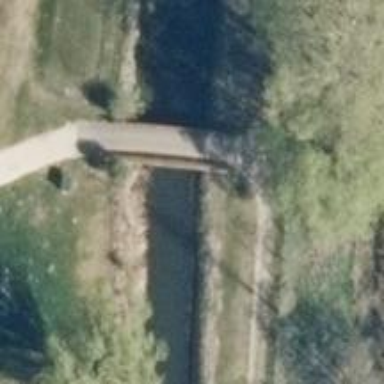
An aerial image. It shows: Track road with bridge for golf carts.